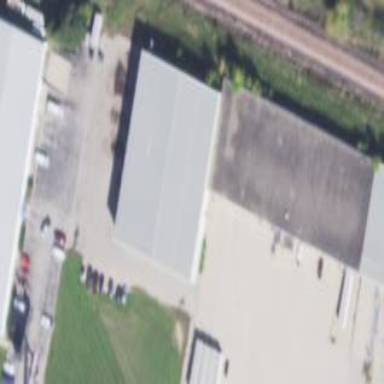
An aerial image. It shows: Warehouse.